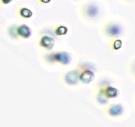
Label: Phaeocystis